Question: I have a small program that implements three sorting algorithms and runs a time-analysis (using the C time library and calling 'clock()') of the execution time for each. The program reads in 9999, 19999, and 29999 integers before sorting the arrays. Upon completion, the median of the newly sorted data is found as a testament to the proper sorting of the data.
The problem was that on my personal Windows 7 machine I could not find the median of data sorted via the quicksort algorithm despite having a properly sorted set. However, when ran on the Linux machine all works fine the timing runs awry from what is expected.
The quicksort algorithm is 'nlog(n)' average case. So, we would expect the time of execution to increase with larger data sets (which is does on my personal machine). However, when ran on the linux machine I get a 0 execution time for the smallest set of data and equivalent time for the following two.
I could understand the 0 resultant of the calculations associated with the time taken for execution (due to truncation of integer arithmetic), but my personal machine runs much quicker on every other algorithm. The lagging noted for this particular instance has driven me to inquire about the differences.
If you think that the reason behind the discrepancy might be do to the implementation of how I went about reading/sorting then comment as such. However, I am more interested in the differences between how the system time is handled between the two systems and various other things that may be the culprit.

And also, sometimes when the program was run on the linux machine the output execution time would actually be something like '10 0 10', so naturally it has me interested.
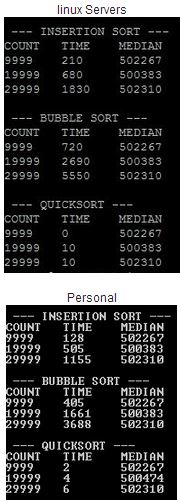
Answer: i'm not sure what you're looking for here apart from the obvious, but...
1. you have a bug in your windows code, hence the bad median
2. on the unix machine the resolution of the timing information is low so you only see multiples of 10. so any process that lasts between 0 and 10 (whatever the units are) could display either 0 or 10, depending on exactly when it starts and stops. that's consistent with the times you'd expect by scaling the window's results according to the other runs.